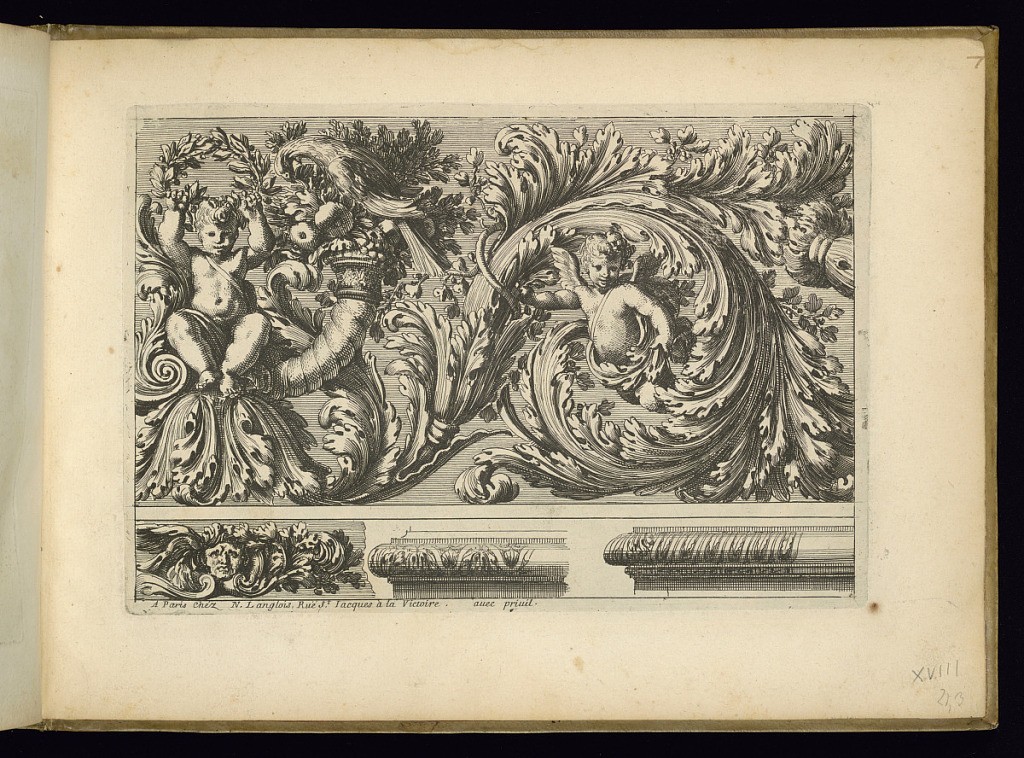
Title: Frieze Designs
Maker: Jean Le Pautre, French, 1618–1682
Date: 1655–82
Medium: Etching on laid paper
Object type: Print
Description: A large frieze design above and two moldings and a smaller frieze below featuring scrolling leaves (rinceaux), cornucopia with fruit and foliate branches, putti, and eagle, mascaron (mask), shells and leaves. The publisher's address is lettered below